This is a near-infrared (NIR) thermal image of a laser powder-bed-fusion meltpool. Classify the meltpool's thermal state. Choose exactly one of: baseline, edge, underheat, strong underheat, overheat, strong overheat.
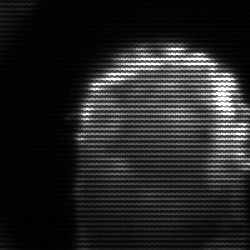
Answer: baseline